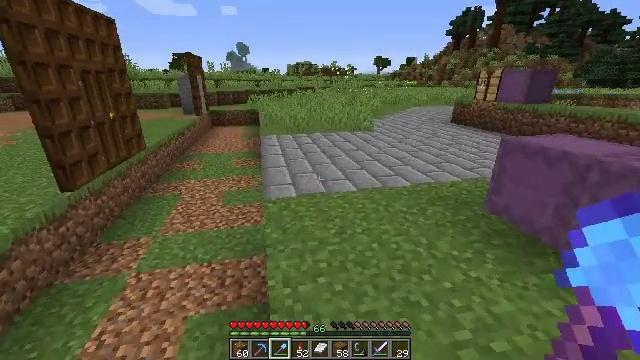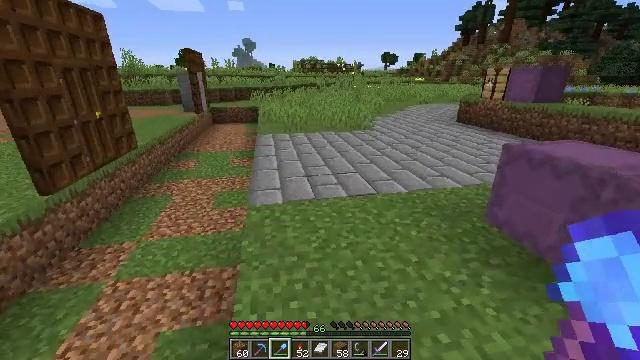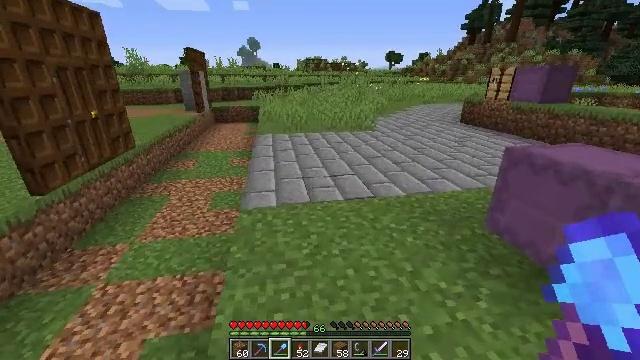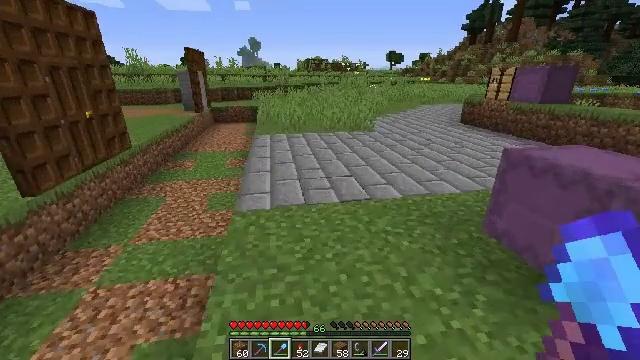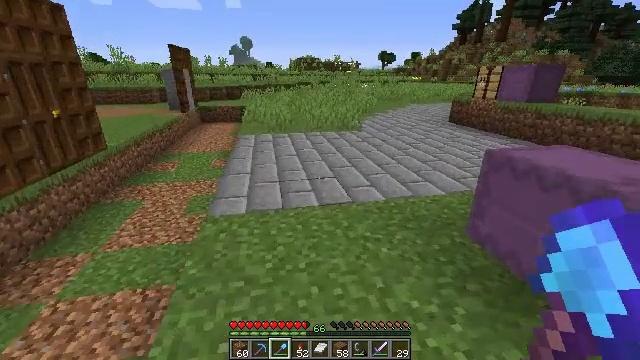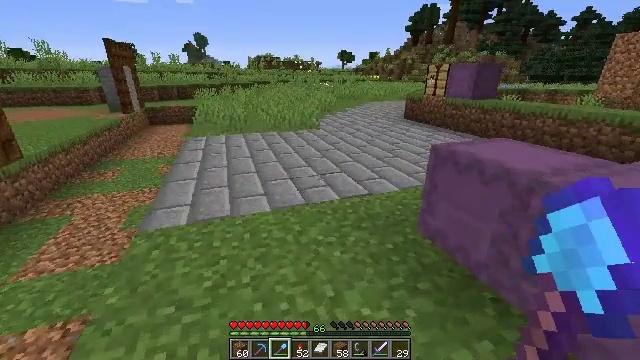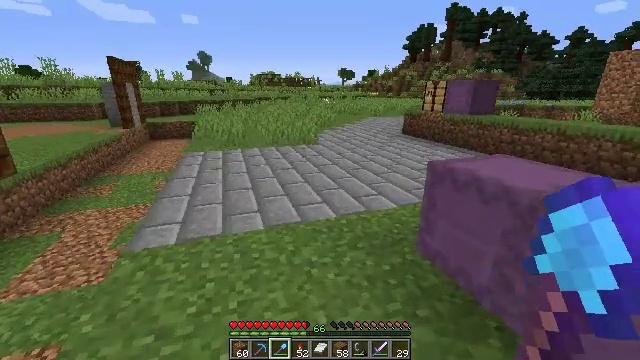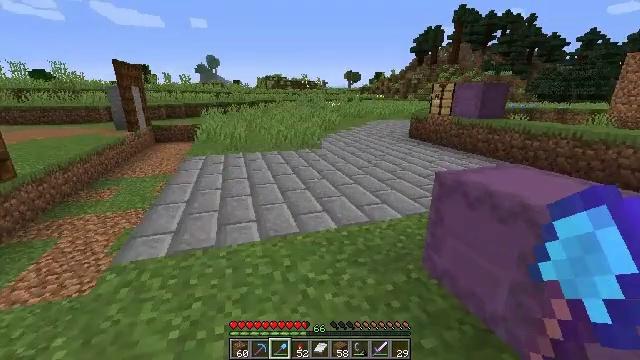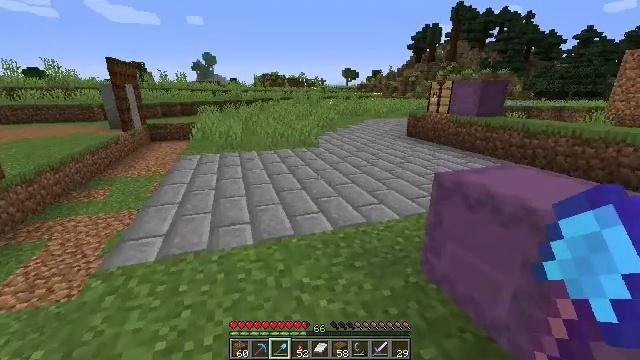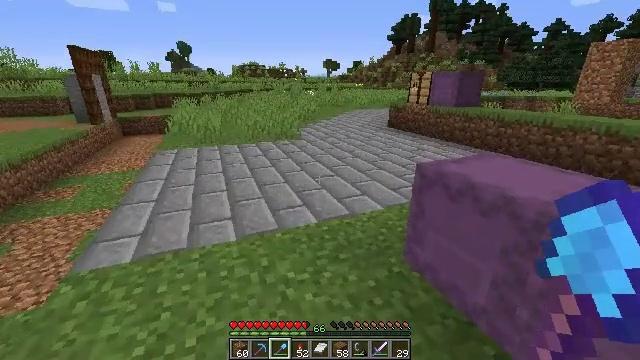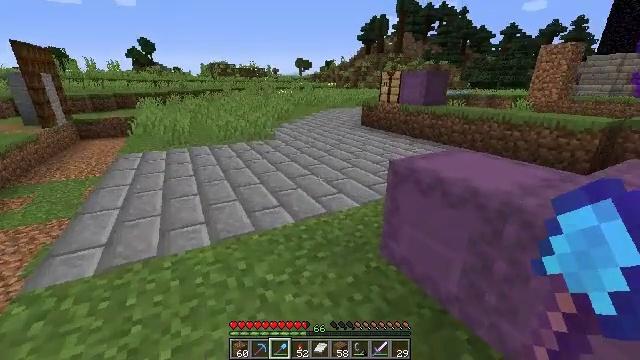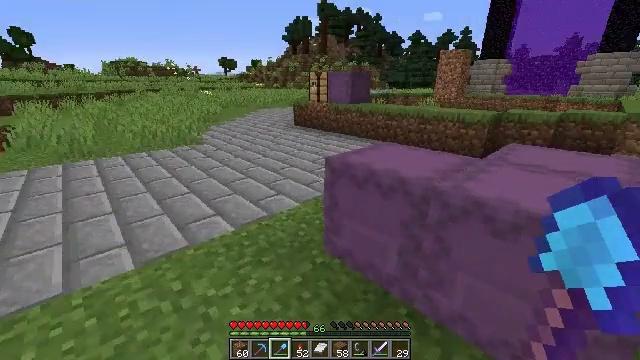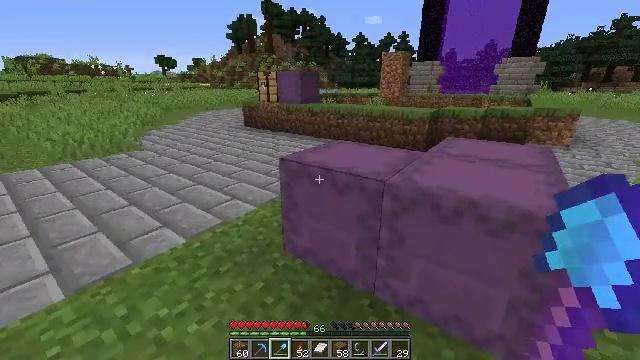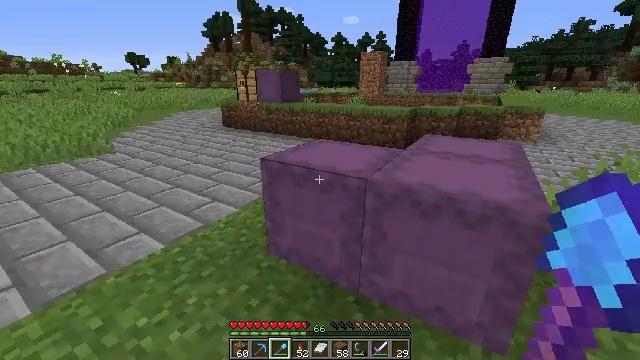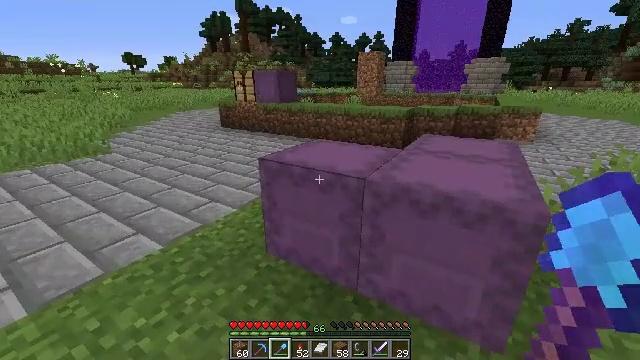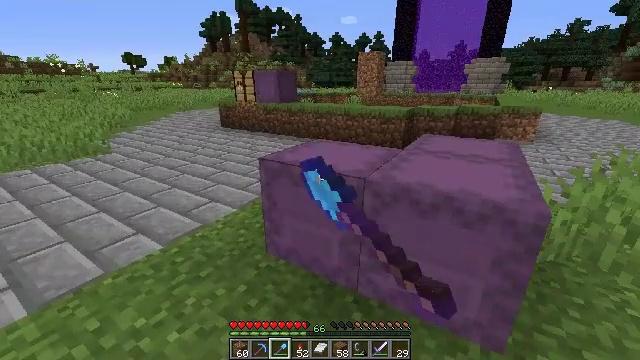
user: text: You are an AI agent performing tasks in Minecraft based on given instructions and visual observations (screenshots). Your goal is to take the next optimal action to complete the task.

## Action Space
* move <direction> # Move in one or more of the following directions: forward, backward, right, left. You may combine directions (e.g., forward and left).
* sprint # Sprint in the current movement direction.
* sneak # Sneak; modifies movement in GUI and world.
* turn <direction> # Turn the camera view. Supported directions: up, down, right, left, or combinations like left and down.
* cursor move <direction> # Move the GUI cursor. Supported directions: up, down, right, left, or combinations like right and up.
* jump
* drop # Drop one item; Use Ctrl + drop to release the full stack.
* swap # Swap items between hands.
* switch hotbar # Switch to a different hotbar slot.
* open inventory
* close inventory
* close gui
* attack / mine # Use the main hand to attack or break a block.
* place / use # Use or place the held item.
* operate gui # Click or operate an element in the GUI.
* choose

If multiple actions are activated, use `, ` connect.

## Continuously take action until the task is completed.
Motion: motion action
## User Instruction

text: Craft some stone brick slabs using stone bricks.
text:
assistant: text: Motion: move forward and move right, turn left
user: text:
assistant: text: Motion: move forward and move right
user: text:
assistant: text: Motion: move forward and move right
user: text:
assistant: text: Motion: move forward and move right, turn right
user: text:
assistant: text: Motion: move forward and move right, turn right
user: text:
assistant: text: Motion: move forward, turn up
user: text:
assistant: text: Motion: turn left
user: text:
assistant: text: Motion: no_op
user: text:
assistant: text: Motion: turn right and down
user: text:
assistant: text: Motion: turn right
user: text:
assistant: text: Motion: turn right
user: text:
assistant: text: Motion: turn right
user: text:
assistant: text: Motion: turn right
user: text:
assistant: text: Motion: use / place
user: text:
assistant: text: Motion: use / place
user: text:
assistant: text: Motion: use / place
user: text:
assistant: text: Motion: no_op
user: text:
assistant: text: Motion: no_op
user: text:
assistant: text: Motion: open gui
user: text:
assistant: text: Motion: no_op
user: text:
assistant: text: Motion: no_op
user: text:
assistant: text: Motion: no_op
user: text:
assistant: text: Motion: no_op
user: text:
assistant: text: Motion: no_op
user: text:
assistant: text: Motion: no_op
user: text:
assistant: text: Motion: no_op
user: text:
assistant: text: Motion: close gui
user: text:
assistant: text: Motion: turn right and down, open inventory
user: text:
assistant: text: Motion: turn right
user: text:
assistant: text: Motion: no_op